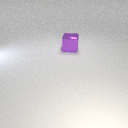
large purple metal cube